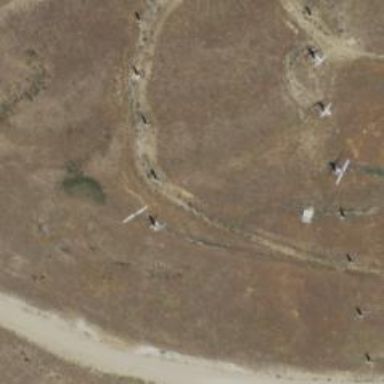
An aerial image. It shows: Wind power generator with wind turbines.